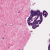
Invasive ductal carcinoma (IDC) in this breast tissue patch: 0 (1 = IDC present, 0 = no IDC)